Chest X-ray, AP view. Patient: 60 years old, sex M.
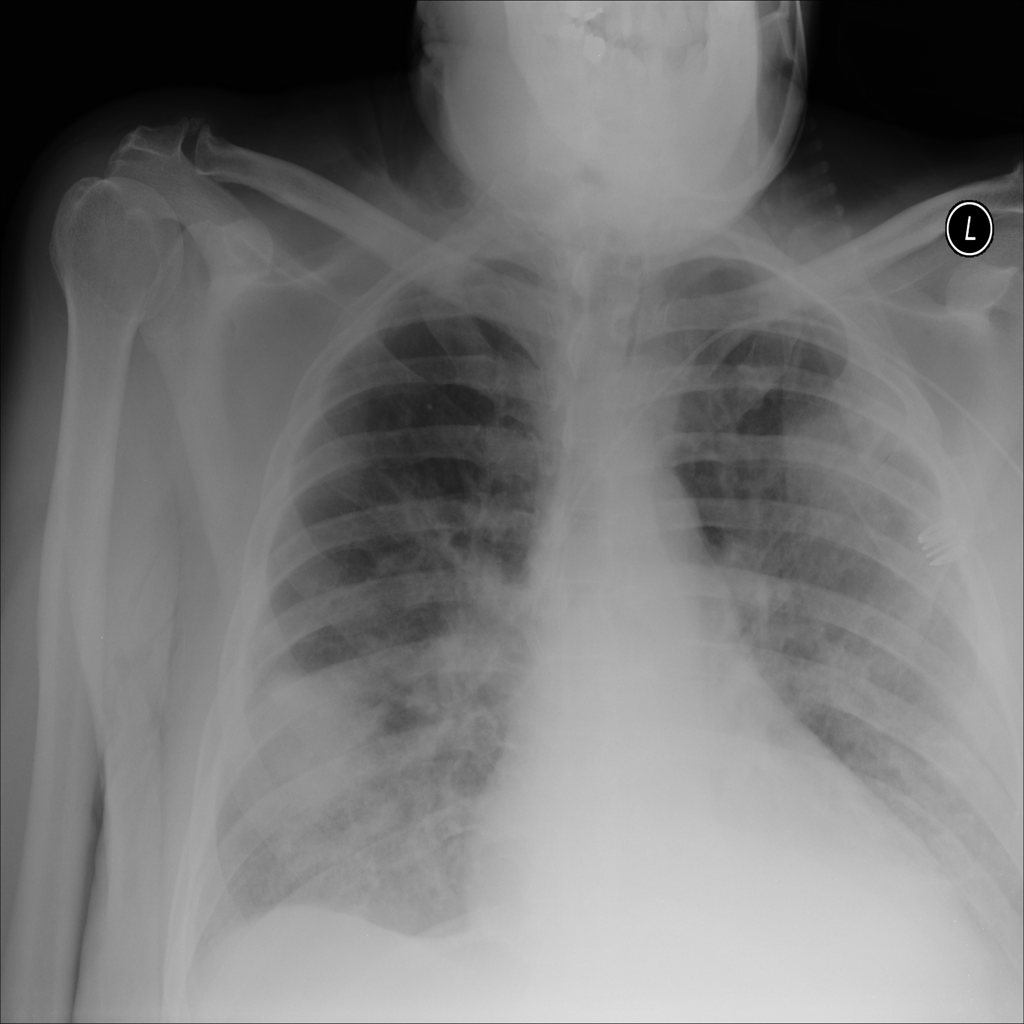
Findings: Mass